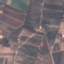
Land use / land cover class: PermanentCrop